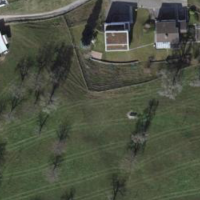
EUNIS habitat code: 24
Species observed at this site:
Vicia sepium
Sisymbrium officinale